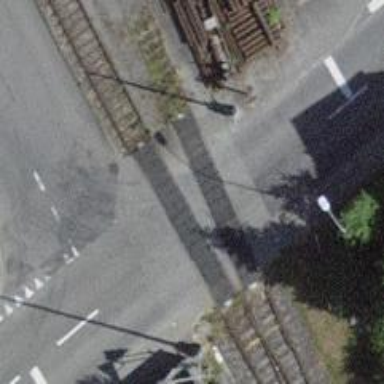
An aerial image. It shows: Railway level crossing.